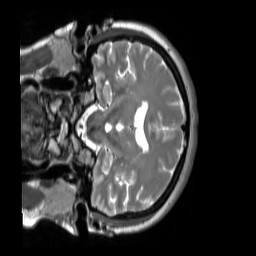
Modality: T2w
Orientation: coronal
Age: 59
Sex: female
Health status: ill
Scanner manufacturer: siemens
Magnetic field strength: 3 T
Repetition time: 2.8 s
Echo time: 0.326 s